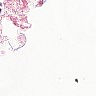
Metastatic tissue present: no